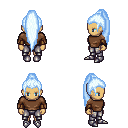
a pixel art fantasy rpg character, female body template, human, tanned skin, brown long-sleeve shirt, metal pants, white cyan extra-long topknot hairstyle, cloth bracers, metal boots, four views (front, back, left, right), 2x2 character sprite sheet, small pixel art, hard edges, no anti-aliasing